Interaction volume radius: 5 \u00c5
Interaction volume height: 40 \u00c5
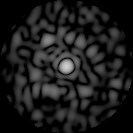
Disorder parameter: 0.8296